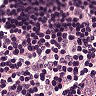
Metastatic tissue present: no